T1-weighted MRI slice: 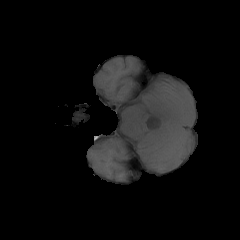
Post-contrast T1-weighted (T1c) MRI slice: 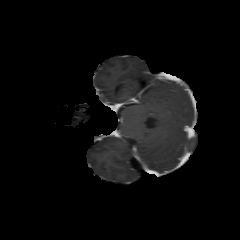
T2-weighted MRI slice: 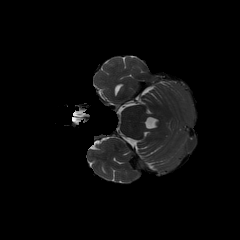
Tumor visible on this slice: no